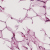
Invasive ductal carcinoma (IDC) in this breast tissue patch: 0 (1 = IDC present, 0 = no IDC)